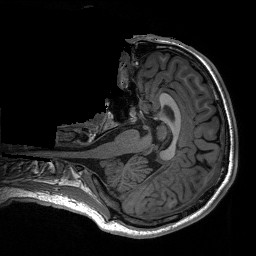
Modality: T1w
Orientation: axial
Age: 19
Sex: male
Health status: healthy
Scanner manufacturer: siemens
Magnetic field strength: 3 T
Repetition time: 3.2 s